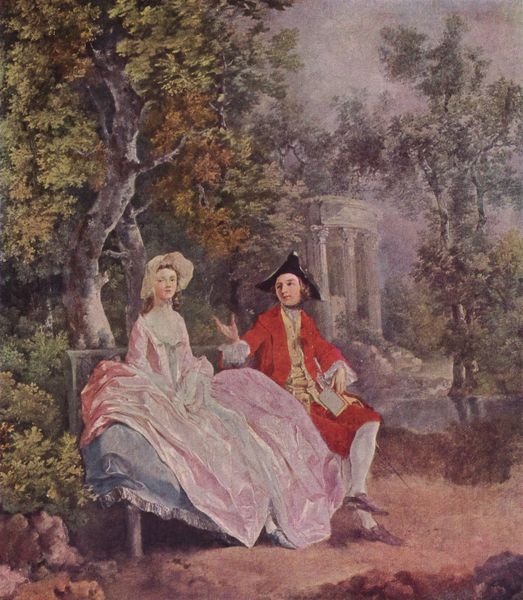
Titel: Gespräch im Park
Künstler: Thomas Gainsborough
Standort: Paris
Institution: Musée du Louvre
Schlagwörter: baum, blau, blätter, gemälde, hand, himmel, laub, mann, schatten, wasser, weiß, bäume, fluss, grün, landschaft, see, sitzen, teich, ausschnitt, braun, frau, geste, hut, hüte, kleid, reden, schwarz, säulen, blick, dame, gebäude, haus, park, rot, weg, gespräch, rock, blicke, falten, kleidung, bildnis, herr, ast, baumstamm, erde, natur, spiegelung, stamm, busch, fransen, mantel, sitzend, stoff, adel, paar, rokkoko, locken, rokoko, rosa, schön, seide, wald, garten, sommer, liebe, lehne, unterhaltung, schuhe, dunst, nebel, herbst, spazieren, werbung, bank, romantik, treppe, sprechen, rüschen, knie, zeigen, weste, sonnenhut, tor, strümpfe, ruine, buch, münchen, palast, spaziergang, zweig, uniform, dreispitz, offizier, schuh, flirt, liebespaar, ehepaar, tümpel, reflektion, spätsommer, eiche, strumpfhosen, tempel, verblauung, monopteros, pavillon, im freien, pavillion, englisch, tempelchen, boucher, galant, kavalier, parkbank, naur, dreieckshut, sommerhut, rendezvous, anmache, monoperos, rosa kleid, rote uniform, bamk